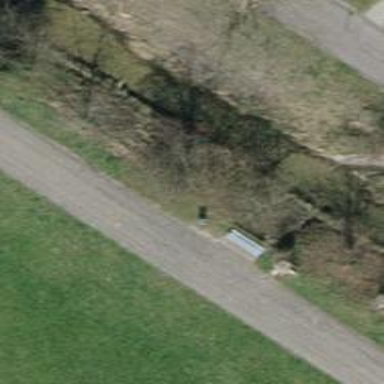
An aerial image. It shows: Bench for seating.